Question: I have data 'date, id, and flag' on this table. How I can get the 'value' column where this column is incremental number and reset from 1 when there are any change in 'flag' column?

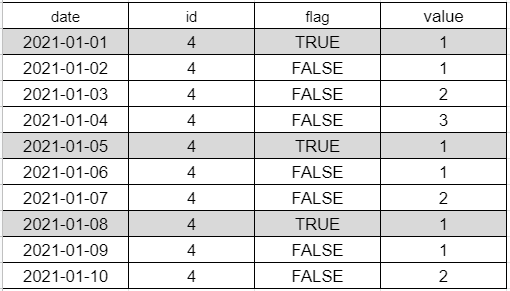
Answer: Consider below approach
'''
select * except(changed, grp),
row_number() over(partition by id, grp order by date) value
from (
select *, countif(changed) over(partition by id order by date) grp
from (
select *,
ifnull(flag != lag(flag) over(partition by id order by date), true) changed
from 'project.dataset.table'
))
'''
if applied to sample data in your question - output is
<URL>